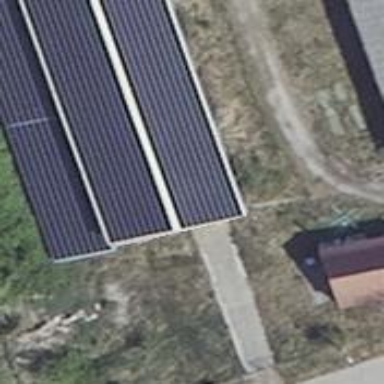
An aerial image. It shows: Building featuring small installation solar photovoltaic panel for electricity generation.